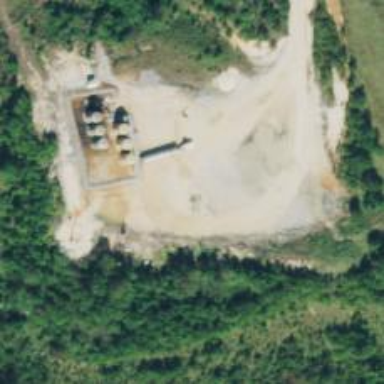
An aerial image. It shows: Petroleum well.